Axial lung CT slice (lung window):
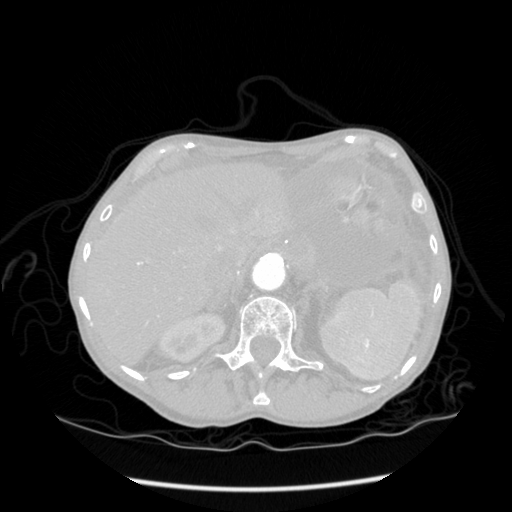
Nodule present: no